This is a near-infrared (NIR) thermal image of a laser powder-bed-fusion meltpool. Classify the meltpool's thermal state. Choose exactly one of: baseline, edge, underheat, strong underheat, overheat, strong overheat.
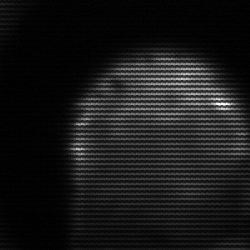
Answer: edge